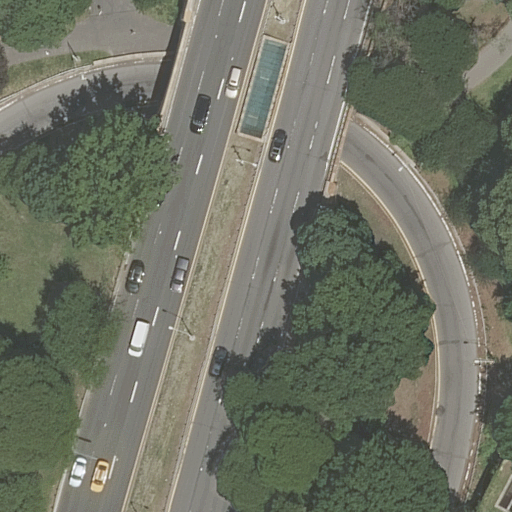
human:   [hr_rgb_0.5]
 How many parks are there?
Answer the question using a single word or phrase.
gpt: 2

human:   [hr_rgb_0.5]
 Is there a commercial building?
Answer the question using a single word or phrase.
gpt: no

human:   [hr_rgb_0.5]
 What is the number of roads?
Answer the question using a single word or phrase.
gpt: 8

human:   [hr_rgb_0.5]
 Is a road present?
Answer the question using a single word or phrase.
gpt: yes

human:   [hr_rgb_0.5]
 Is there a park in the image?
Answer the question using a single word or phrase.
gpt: yes

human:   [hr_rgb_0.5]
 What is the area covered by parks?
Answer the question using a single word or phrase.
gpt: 15726m2

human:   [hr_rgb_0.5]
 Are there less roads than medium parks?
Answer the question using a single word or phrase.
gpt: no

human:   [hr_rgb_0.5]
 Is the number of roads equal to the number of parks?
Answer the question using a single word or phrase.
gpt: no

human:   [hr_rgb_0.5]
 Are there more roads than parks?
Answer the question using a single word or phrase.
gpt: yes

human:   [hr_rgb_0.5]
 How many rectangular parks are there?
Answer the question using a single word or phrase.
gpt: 2

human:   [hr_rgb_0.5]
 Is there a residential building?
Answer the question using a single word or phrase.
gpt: no

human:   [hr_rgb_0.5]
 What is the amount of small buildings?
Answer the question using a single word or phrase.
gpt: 0

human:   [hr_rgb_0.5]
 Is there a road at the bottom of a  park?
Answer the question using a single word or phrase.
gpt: yes

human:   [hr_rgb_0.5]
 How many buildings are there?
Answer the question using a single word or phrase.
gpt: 0

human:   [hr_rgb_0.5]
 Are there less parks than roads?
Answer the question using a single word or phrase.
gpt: yes

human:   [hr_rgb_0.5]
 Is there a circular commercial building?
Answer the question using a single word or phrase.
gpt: no

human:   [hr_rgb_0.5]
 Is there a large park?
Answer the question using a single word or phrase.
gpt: yes

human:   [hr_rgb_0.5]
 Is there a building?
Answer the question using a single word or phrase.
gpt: no

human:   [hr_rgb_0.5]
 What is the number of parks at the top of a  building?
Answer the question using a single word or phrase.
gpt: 0

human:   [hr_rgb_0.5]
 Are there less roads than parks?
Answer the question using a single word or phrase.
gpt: no

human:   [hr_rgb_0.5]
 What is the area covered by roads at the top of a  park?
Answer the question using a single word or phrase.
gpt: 0m2

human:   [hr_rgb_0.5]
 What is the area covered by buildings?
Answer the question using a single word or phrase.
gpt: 0m2

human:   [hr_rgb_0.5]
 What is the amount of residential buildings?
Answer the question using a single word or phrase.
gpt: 0

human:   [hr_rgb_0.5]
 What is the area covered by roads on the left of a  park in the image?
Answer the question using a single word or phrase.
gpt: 0m2

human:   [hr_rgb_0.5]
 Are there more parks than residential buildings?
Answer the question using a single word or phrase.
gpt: yes

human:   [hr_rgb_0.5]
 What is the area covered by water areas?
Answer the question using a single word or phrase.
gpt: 0m2

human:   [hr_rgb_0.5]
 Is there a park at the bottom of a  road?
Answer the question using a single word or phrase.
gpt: no

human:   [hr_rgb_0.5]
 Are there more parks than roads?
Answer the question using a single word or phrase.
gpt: no

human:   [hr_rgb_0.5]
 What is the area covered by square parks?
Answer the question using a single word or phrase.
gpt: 0m2

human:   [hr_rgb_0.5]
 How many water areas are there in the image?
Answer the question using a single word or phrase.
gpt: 0

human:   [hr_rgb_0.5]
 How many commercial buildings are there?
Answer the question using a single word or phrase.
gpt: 0

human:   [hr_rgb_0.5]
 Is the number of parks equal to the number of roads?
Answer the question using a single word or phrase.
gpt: no

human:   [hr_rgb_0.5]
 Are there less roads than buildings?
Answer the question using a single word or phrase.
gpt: no

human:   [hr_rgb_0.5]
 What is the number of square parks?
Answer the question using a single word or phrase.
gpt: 0

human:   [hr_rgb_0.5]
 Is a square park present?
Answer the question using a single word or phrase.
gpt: no

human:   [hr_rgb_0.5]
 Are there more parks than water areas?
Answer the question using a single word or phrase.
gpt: yes

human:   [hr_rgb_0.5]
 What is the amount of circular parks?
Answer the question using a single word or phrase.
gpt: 0

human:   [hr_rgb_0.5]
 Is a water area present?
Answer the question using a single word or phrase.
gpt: no

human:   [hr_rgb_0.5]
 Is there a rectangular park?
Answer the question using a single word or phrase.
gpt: yes

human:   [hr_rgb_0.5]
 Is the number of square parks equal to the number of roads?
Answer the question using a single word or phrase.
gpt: no

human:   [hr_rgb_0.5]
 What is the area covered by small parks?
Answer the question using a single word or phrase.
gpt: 0m2

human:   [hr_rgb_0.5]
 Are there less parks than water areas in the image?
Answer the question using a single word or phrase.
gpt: no

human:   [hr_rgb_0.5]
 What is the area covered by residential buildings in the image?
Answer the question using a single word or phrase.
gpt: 0m2

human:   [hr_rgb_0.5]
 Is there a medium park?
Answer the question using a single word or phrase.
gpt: no

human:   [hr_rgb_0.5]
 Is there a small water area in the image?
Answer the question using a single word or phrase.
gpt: no

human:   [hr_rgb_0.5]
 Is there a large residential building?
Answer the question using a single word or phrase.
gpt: no

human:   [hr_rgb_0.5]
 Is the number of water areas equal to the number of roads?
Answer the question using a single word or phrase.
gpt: no

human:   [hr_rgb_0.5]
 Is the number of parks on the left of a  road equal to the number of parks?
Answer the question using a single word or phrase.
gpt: no

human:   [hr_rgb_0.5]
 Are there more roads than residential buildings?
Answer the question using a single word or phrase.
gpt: yes

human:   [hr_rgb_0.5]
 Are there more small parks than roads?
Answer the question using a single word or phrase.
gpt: no

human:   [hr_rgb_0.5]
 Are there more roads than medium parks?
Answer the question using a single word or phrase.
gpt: yes

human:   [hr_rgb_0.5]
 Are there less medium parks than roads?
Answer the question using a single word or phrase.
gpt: yes

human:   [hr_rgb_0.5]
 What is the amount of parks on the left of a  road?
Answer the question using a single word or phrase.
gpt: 1

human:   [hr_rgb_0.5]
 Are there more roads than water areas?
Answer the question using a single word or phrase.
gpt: yes

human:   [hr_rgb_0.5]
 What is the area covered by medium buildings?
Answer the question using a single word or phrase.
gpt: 0m2

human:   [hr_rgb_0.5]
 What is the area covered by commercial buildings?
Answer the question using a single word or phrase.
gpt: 0m2

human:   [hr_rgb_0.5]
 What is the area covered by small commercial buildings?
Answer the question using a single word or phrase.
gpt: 0m2

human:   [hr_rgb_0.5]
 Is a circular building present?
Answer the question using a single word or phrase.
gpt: no

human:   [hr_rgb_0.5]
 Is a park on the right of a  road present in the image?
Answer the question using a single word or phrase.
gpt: yes

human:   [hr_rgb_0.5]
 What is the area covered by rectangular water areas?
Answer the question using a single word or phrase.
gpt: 0m2

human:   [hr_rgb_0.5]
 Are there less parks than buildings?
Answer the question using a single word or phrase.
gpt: no

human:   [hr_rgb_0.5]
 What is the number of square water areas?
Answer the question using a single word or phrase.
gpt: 0

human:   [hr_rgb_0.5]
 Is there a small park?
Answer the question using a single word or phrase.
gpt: no

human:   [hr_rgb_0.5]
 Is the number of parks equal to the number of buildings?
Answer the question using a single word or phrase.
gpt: no